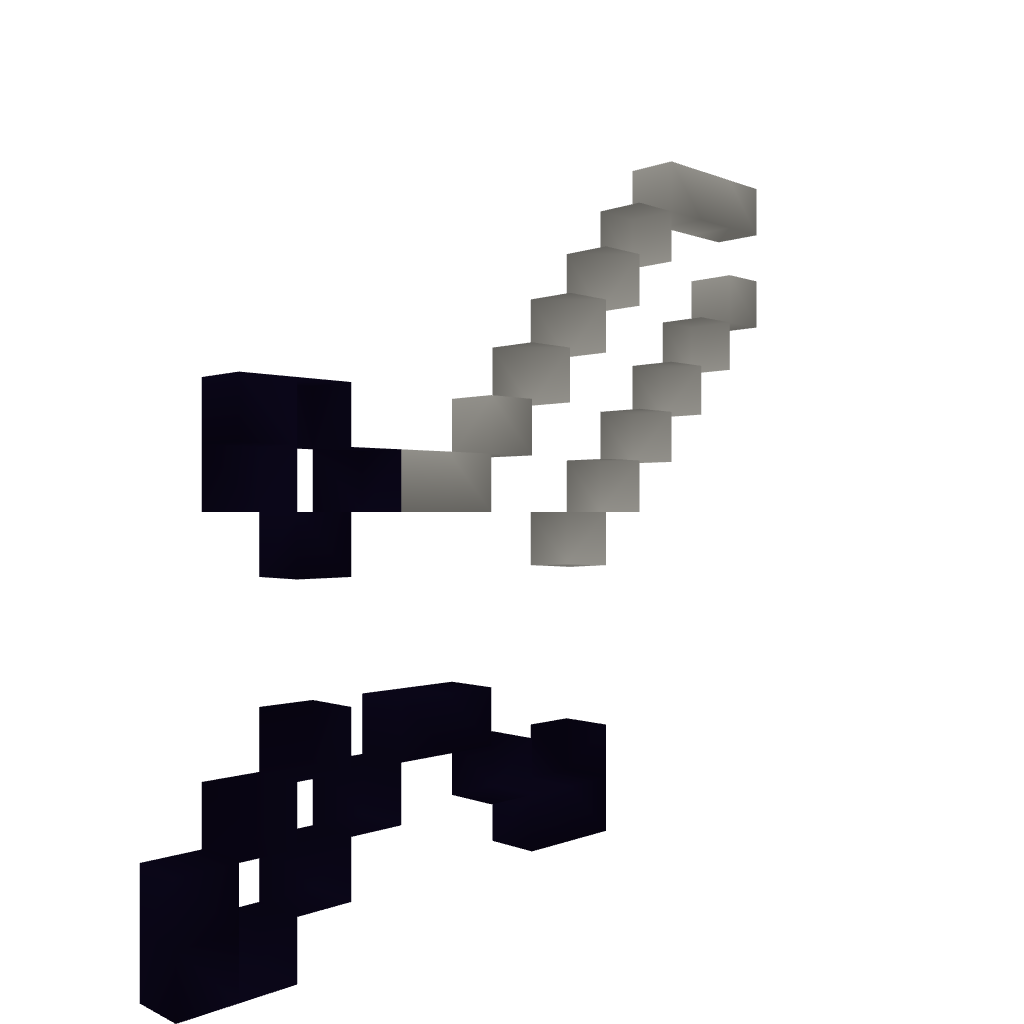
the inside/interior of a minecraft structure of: Ice sword